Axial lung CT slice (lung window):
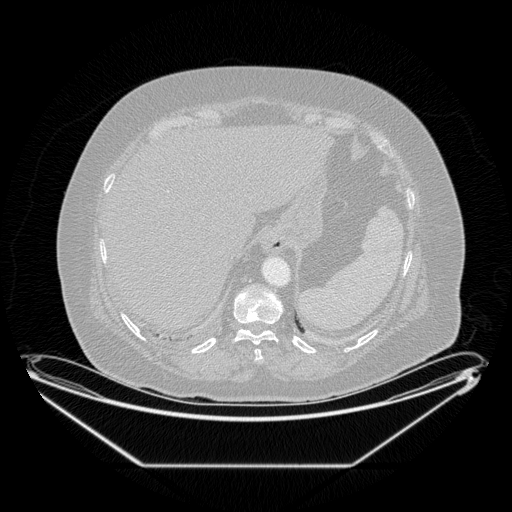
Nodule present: no